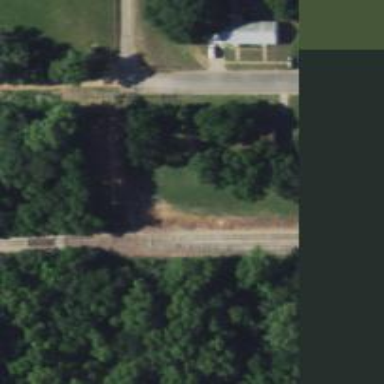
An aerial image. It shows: Railway siding with rails.